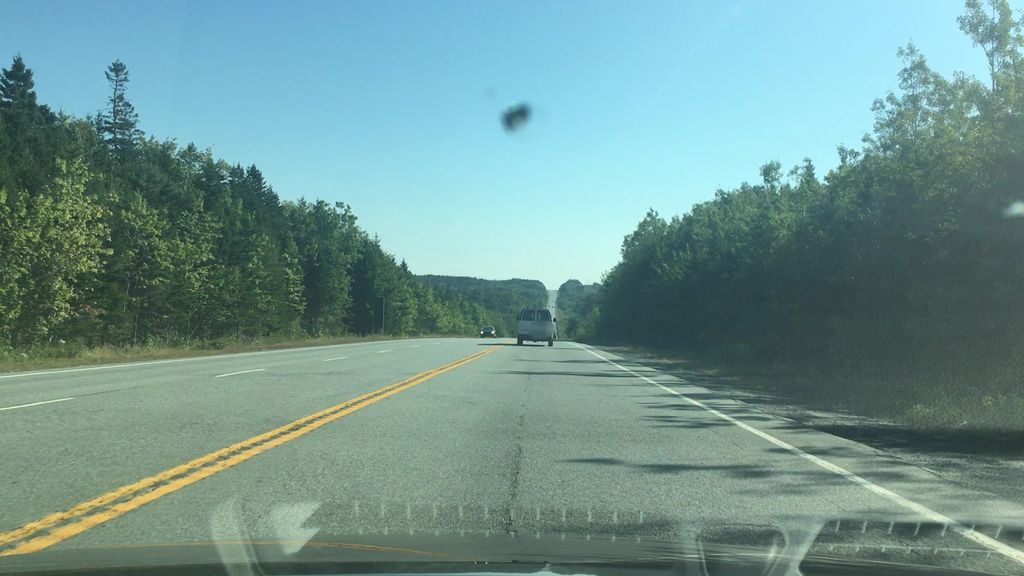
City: halifax